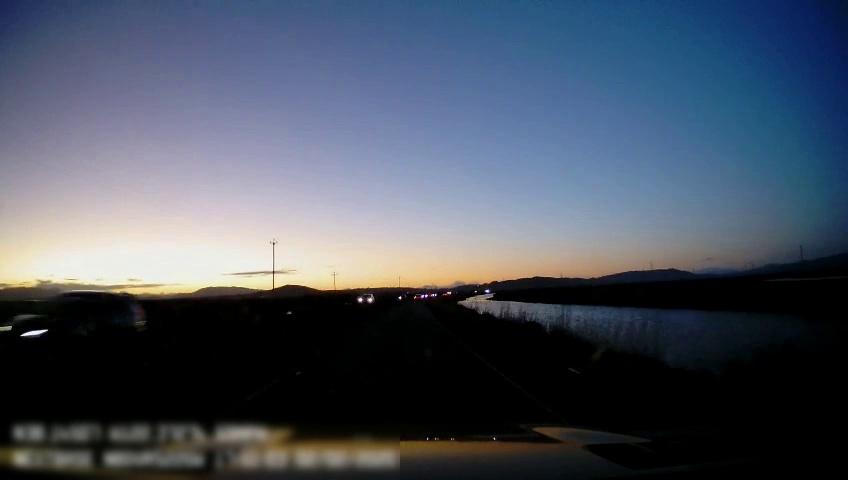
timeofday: Dusk/Dawn/Twilight
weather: Sunny
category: Drivable Space
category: Vehicles | Car
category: Vehicles | Car
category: Lanes | Current Lane
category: Lanes | Current Lane